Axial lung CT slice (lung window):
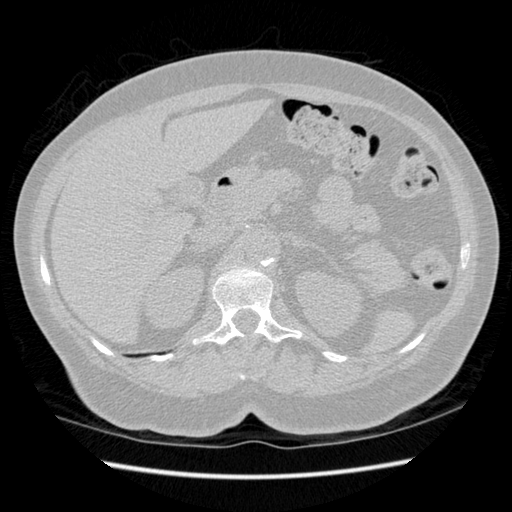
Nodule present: no